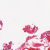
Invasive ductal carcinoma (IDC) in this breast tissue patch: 0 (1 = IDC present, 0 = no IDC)